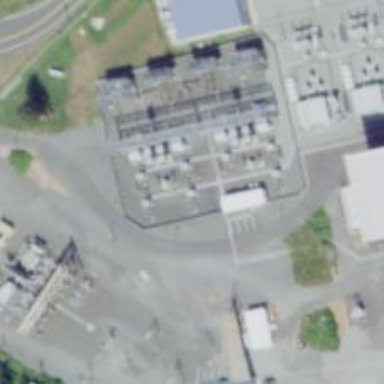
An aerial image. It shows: Switch for power supply.